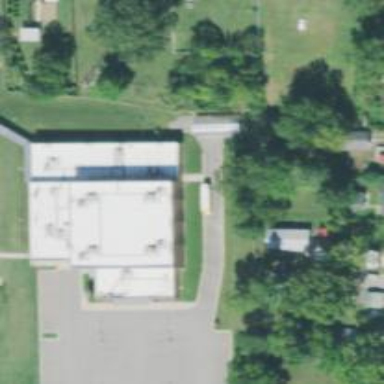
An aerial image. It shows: School building.